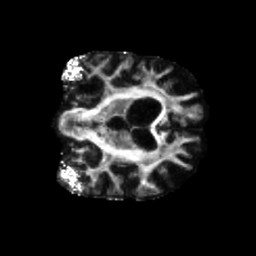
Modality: FA
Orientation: coronal
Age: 75
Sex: male
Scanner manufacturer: siemens
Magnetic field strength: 3 T
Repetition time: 5.25 s
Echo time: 0.08 s